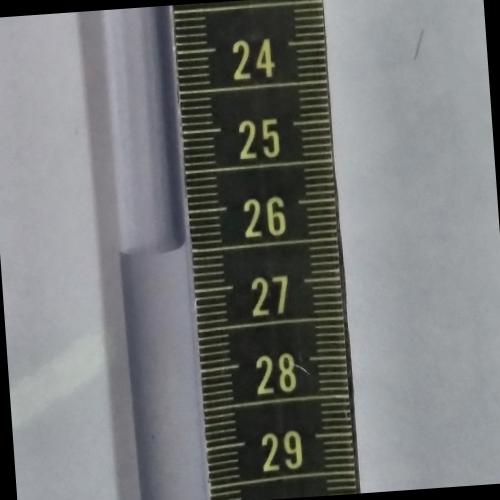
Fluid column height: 26.5 cm